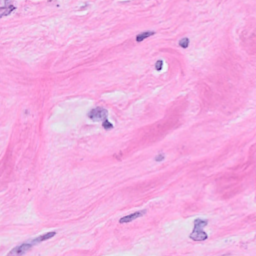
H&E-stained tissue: Breast